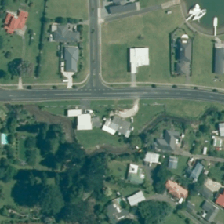
Land cover: urban_build_up